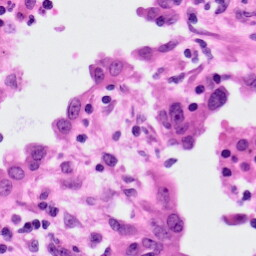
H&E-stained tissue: Lung